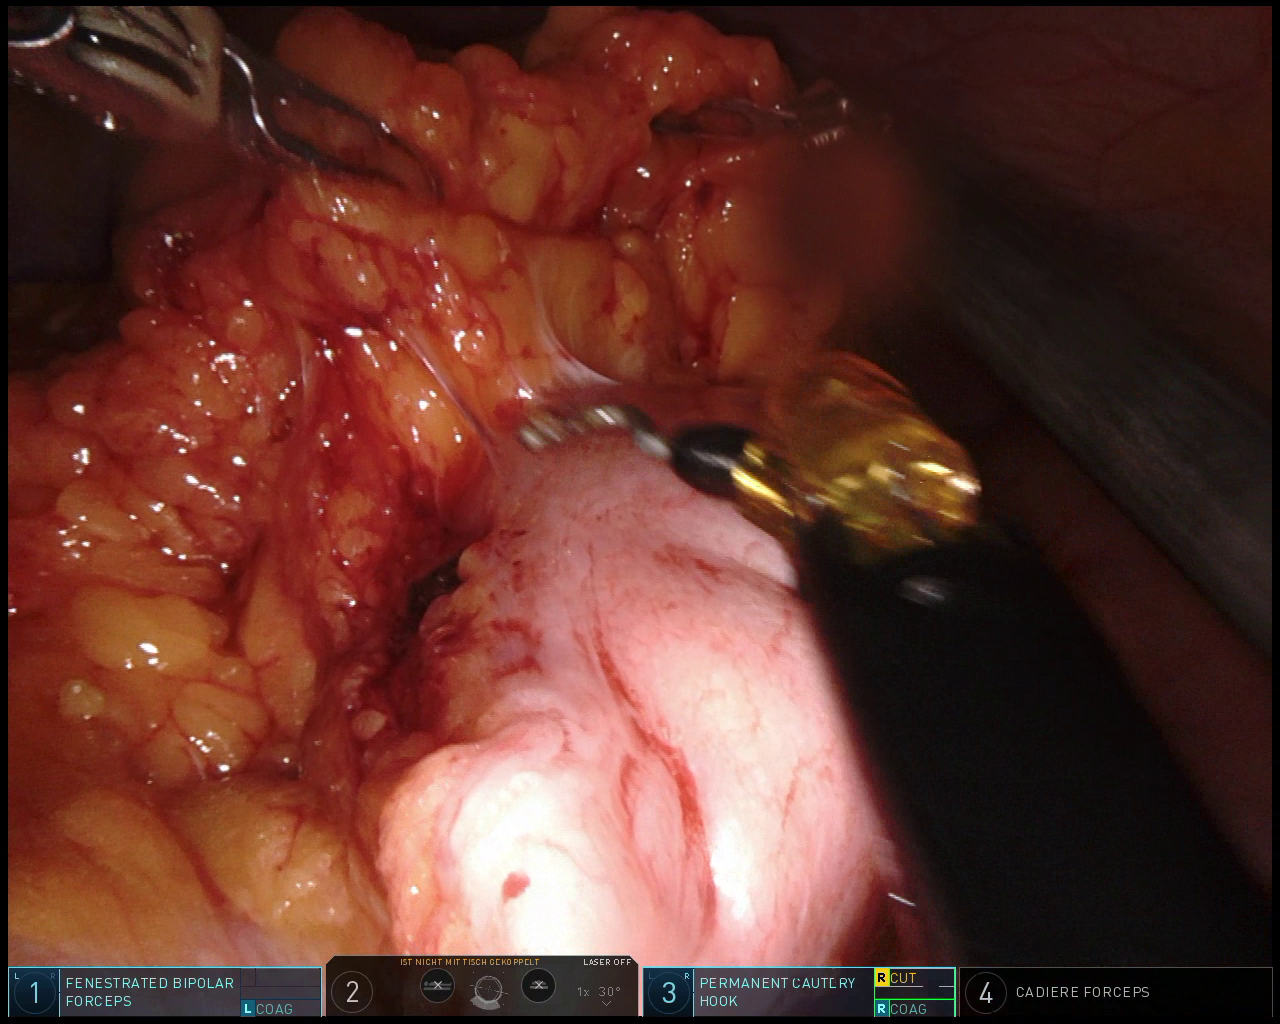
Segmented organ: colon
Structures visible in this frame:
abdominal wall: yes
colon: yes
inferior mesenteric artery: no
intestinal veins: no
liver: no
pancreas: no
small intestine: no
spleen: no
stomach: no
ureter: no
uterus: no
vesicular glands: no